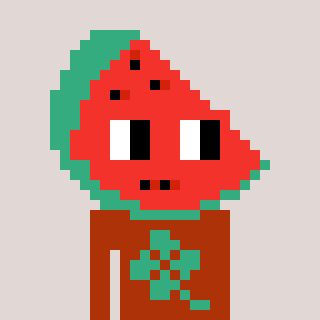
a pixel art character with square red glasses, a watermelon-shaped head and a hotbrown-colored body on a warm background